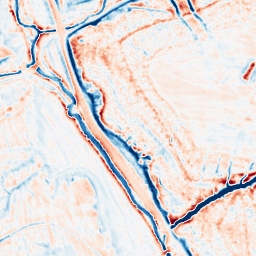
Category: multiscale
Decomposition family: dog_multiscale
Decomposition parameters: sigma_ratio: 1.6
n_scales: 4
base_sigma: 0.5
Upsampling method: quartic
Upsampling parameters: scale: 2
Upsampling scale: 2